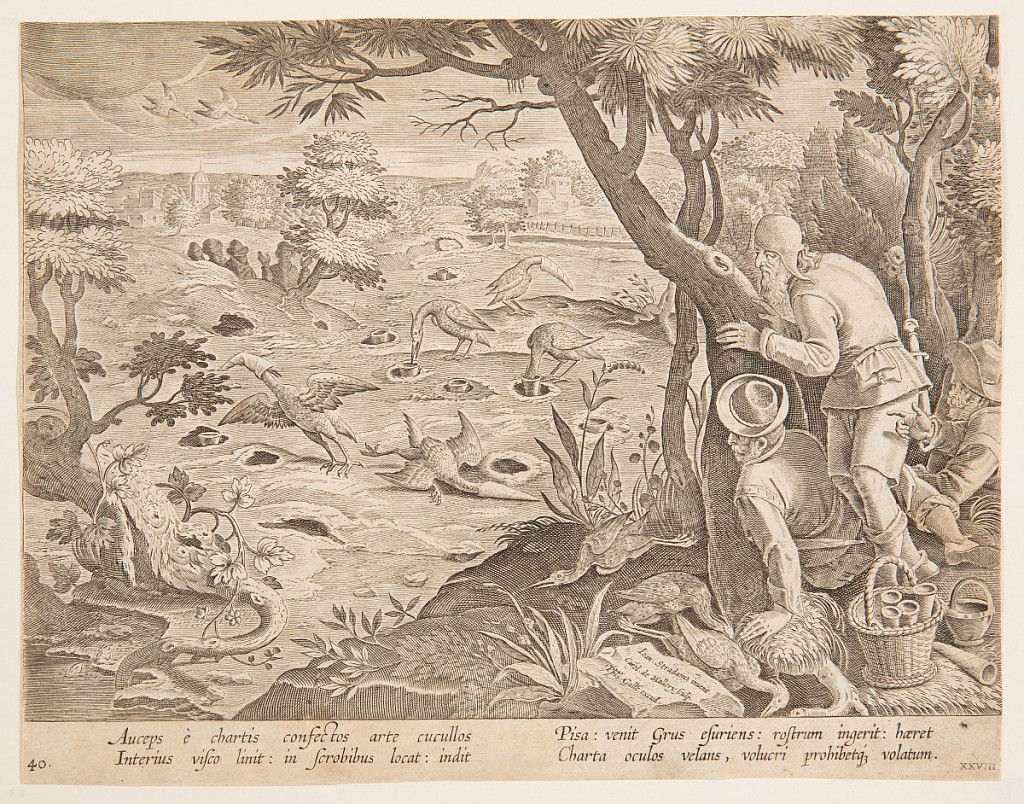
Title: Crane Hunt using Cones, plate 28 in the Venationes Ferarum, Avium, Piscium series
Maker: Jan van der Straet, called Stradanus, Flemish, 1523–1605
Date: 1596 or after
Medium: Engraving on paper
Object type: Print
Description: Horizontal rectangle. Trapping the long-necked bird by means of placing cornucopias in holes in the ground; the cornucopias are probably filled with bait. Several of the birds, rendered helpless by the hoods, are shown in center. Trappers behind tree, right. On rock, near lower right: "Ioan. Stradanus invent. / Carol de Mallery Sculp. / Phls. Galle excud." Below: "AUCEPS E CHARTIS COMFECTOS ARTE CUCULLOS..."